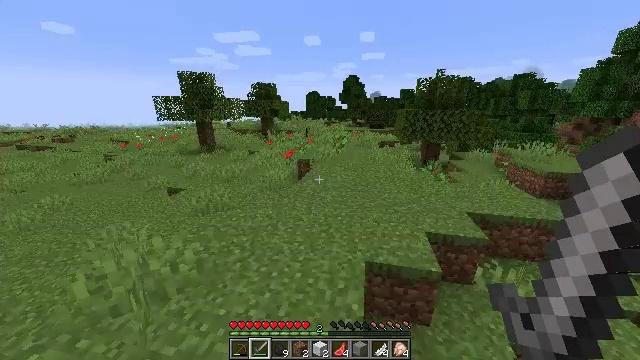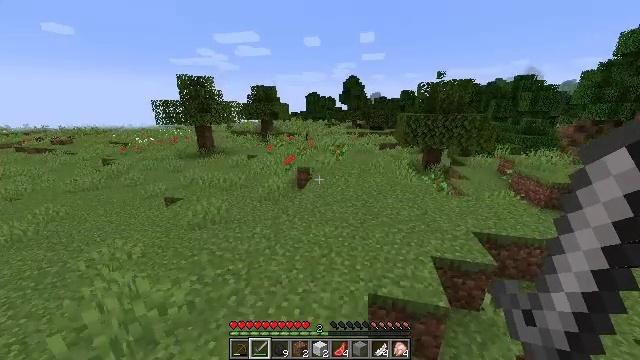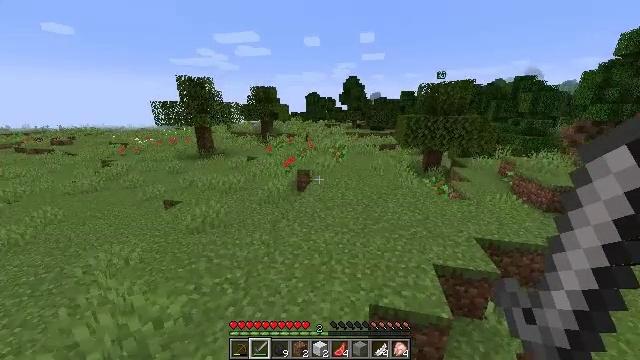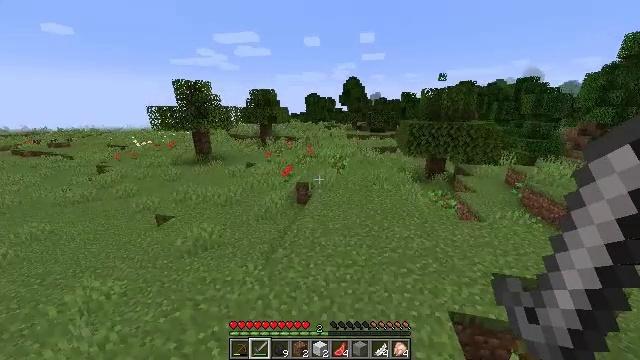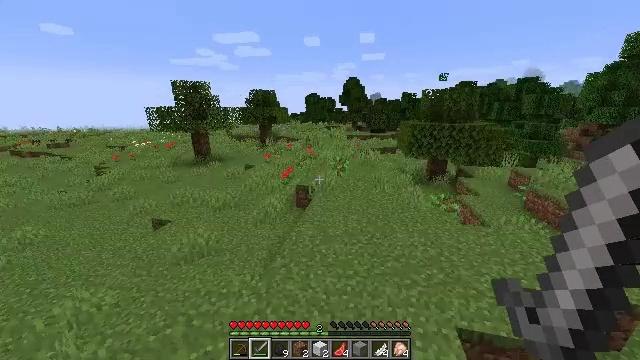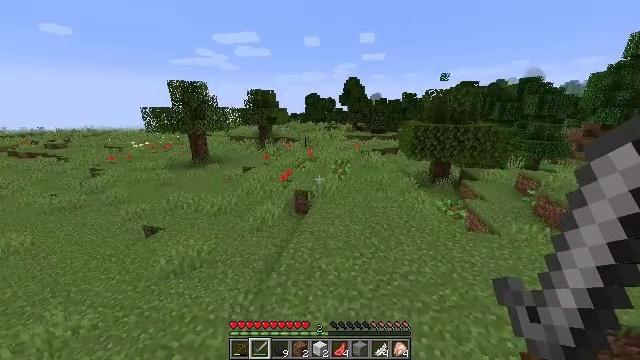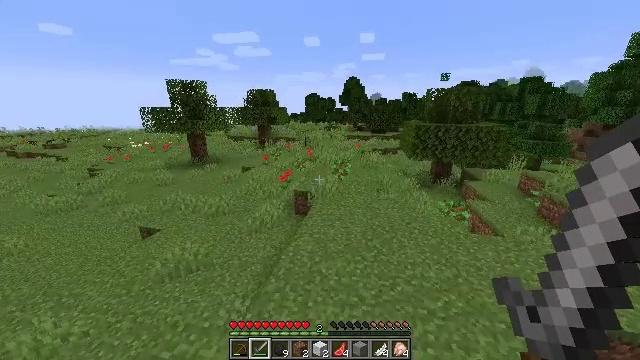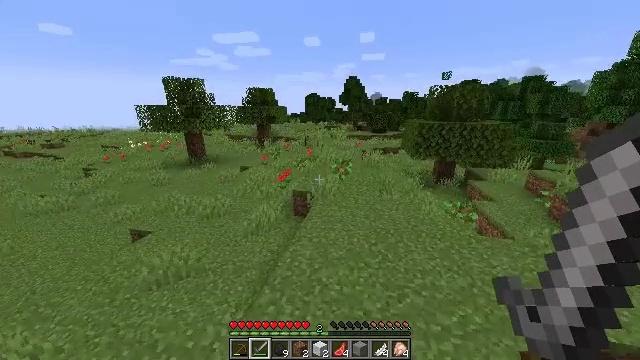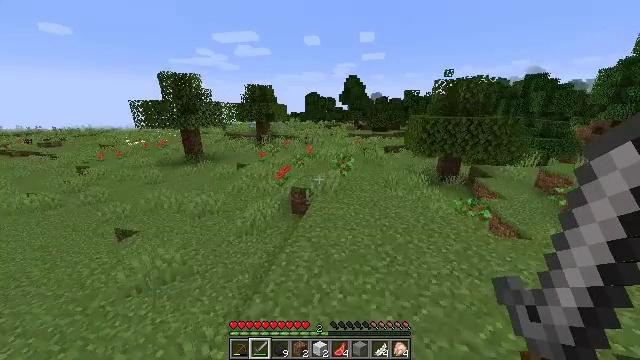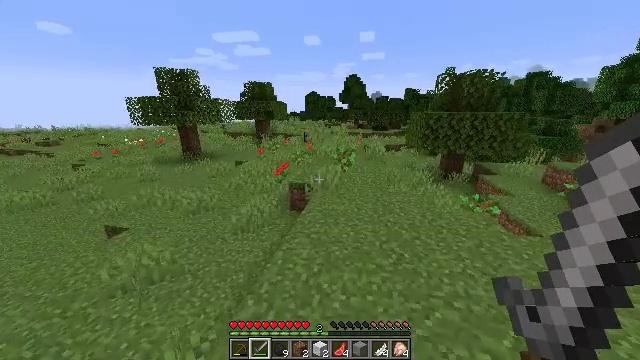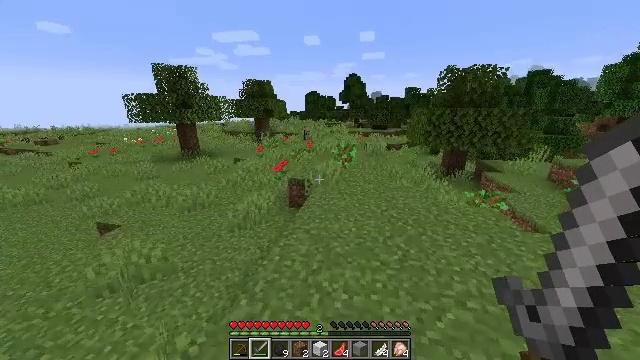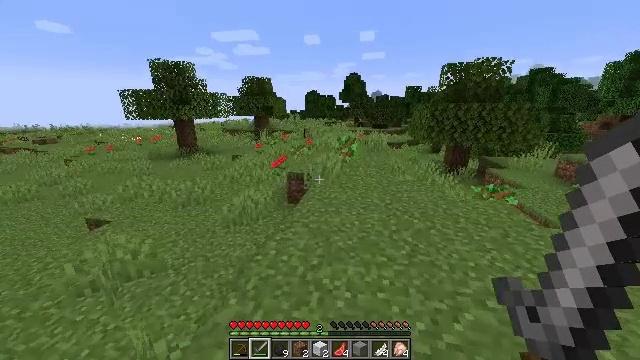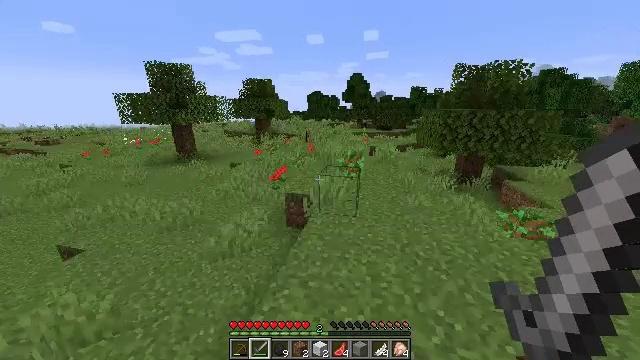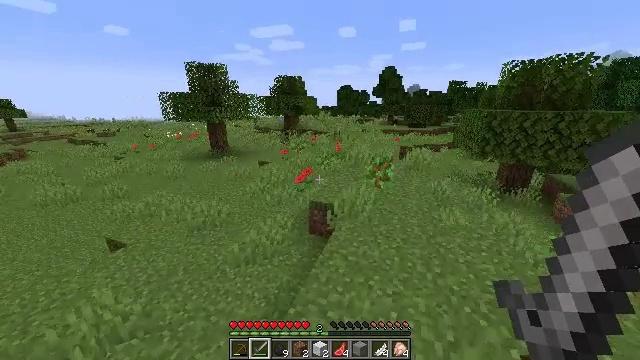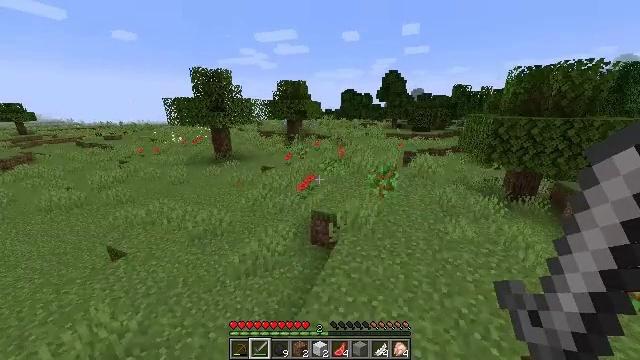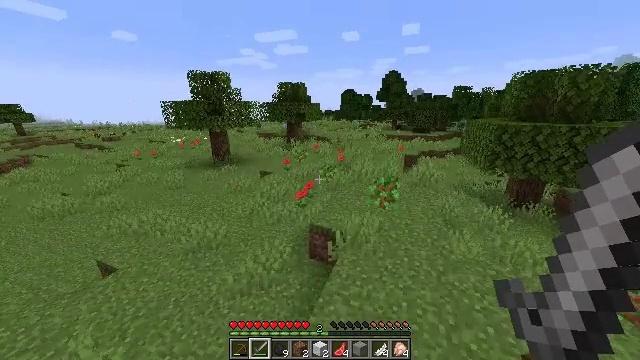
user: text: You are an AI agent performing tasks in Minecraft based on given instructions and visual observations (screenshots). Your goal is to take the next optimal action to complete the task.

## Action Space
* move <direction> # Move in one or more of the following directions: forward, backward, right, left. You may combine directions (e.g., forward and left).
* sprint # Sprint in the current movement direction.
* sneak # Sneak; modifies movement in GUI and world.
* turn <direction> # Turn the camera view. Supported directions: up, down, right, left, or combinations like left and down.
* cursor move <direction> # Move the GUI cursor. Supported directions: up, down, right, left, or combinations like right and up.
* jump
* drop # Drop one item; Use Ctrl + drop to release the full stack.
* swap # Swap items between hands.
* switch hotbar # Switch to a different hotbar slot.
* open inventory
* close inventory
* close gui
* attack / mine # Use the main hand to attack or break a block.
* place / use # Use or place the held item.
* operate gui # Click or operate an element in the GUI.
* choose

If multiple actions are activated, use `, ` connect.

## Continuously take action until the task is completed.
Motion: motion action
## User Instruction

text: Remove the tall grass to clear the area.
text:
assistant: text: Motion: move forward, sprint, jump
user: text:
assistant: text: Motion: move forward, sprint, jump
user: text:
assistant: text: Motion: move forward, sprint, jump
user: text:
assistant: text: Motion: move forward, sprint, jump
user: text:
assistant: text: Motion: move forward, sprint, jump
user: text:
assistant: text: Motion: move forward, sprint, jump
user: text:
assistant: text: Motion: move forward, sprint, jump
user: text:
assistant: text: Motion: move forward, sprint, jump
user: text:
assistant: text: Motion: move forward, sprint, jump
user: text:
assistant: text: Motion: move forward, sprint, jump
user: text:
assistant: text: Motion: move forward, sprint, jump
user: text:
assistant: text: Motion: move forward, sprint, jump
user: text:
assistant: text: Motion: move forward, sprint, turn left and down, jump
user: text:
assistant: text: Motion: move forward, sprint, jump
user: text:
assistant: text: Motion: move forward, sprint, jump
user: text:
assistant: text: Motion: move forward, sprint, jump
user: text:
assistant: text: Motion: move forward, sprint, jump
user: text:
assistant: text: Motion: move forward, sprint, jump
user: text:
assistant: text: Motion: move forward, sprint, jump
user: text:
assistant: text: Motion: move forward, sprint, jump
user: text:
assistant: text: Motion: move forward, sprint, jump
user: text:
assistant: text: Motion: move forward, sprint, jump
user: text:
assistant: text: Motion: move forward, sprint, jump
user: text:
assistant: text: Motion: move forward, sprint, jump
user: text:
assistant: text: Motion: move forward, sprint, jump
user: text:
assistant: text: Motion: move forward, sprint, jump
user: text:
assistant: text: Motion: move forward, sprint, jump
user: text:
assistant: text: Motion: move forward, sprint, jump
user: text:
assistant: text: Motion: move forward, sprint, jump
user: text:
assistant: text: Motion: move forward, sprint, turn right, jump